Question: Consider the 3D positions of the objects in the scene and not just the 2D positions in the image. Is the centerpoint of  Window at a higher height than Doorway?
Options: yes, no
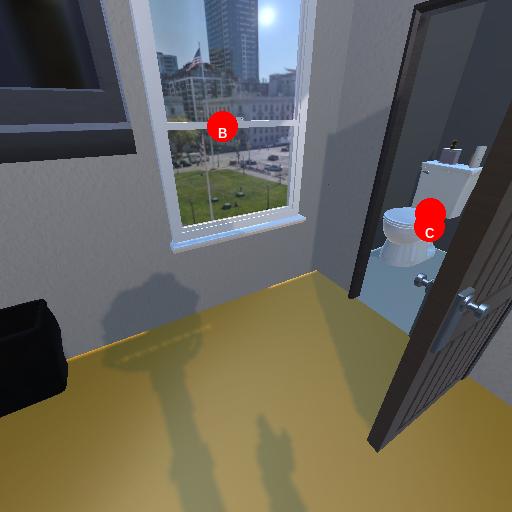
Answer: yes